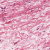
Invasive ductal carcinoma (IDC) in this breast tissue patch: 0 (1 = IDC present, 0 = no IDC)